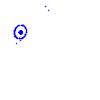
Particle: electron